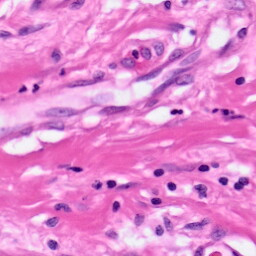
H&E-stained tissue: Pancreatic